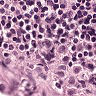
Metastatic tissue present: no